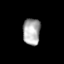
Tissue: skin
Cell type: Epithelial cells
Senescence score: 0.2783
Nuclear area (px): 458
Mean DAPI intensity: 169.522